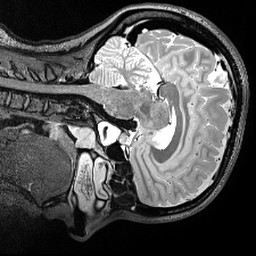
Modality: T2w
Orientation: sagittal
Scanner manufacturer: siemens
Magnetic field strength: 3 T
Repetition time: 3.2 s
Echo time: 0.566 s